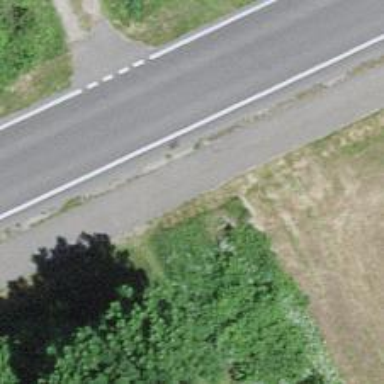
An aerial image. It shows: Asphalt cycleway.